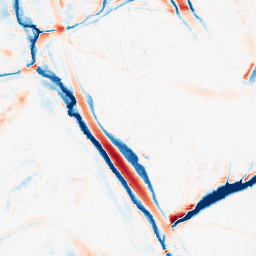
Category: morphological
Decomposition family: morphological_ellipse
Decomposition parameters: operation: average
width: 20
height: 30
Upsampling method: fft_zeropad
Upsampling parameters: scale: 2
Upsampling scale: 2